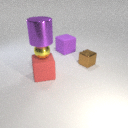
large red rubber cube to the left of small brown metal cube